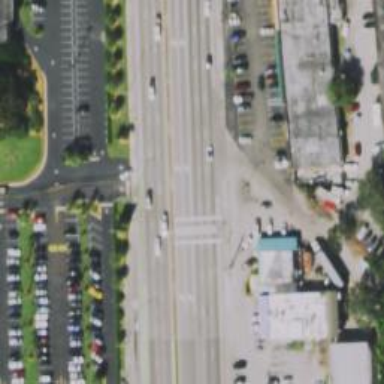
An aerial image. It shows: Unmarked road crossing.